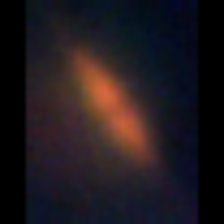
Taxon: Pennate
Group: Diatoms